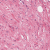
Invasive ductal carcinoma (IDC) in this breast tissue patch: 0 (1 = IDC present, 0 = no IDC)